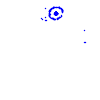
Particle: electron